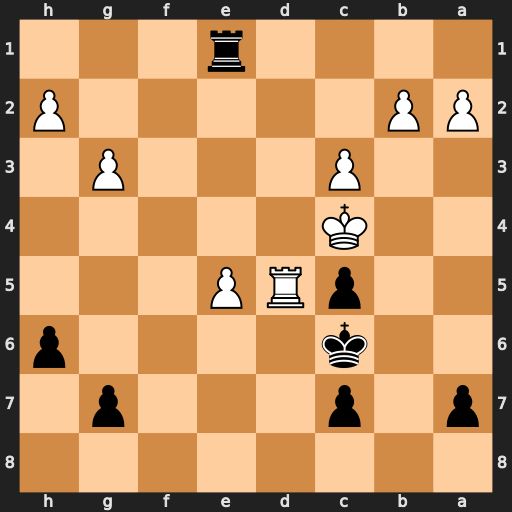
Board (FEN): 8/p1p3p1/2k4p/2pRP3/2K5/2P3P1/PP5P/4r3
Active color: b
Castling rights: -
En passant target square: -
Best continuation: Re4+ Rd4 cxd4